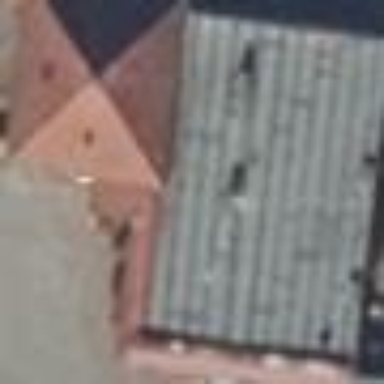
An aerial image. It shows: Fast food restaurant in building.